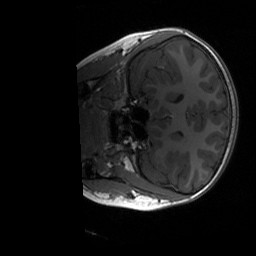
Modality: T1w
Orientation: coronal
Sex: male
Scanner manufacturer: siemens
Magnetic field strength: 3 T
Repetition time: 1.9 s
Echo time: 0.00243 s